Question: I need a heatmap matrix like this,

Now I tried using D3.js, I am able to make matrix and also made it zoomable too, but now I am stuck at adding Notes to rectangles as SVG doesn't supports it.
Am I on right track or can I use Div and jQuery instead to develop this heatmap, I visited hundreds of plugins but non satisfies my needs.
Proper matrix - <URL>
Trying adding Notes with one rectangle - <URL>
Can I use any other plugin or simple HTML ?
'''
var width = 600,
height = 600;
var margin = {top: -5, right: -5, bottom: -5, left: -5};
var zoom = d3.behavior.zoom()
.scaleExtent([1, 15])
.on("zoom", zoomed);
var svgContainer = d3.select("body").append("svg")
.attr("width", width)
.attr("height", height)
.style("background-color", "black")
.append("g")
.attr("transform", "translate(" + margin.left + "," + margin.right + ")")
.call(zoom);
var zoomed = function () {
svgContainer.attr("transform", "translate("+ d3.event.translate + ")scale(" + d3.event.scale + ")");
};
var zoom = d3.behavior.zoom()
.scaleExtent([1, 8])
.on("zoom", zoomed)
.size([width, height]);
svgContainer.call(zoom);
var rectangle1 = svgContainer.append("rect")
.attr("x", 0)
.attr("y", 0)
.attr("width", 100)
.attr("height", 100)
.attr("fill", "red")
.append("text")
.text("Hahaha");
'''
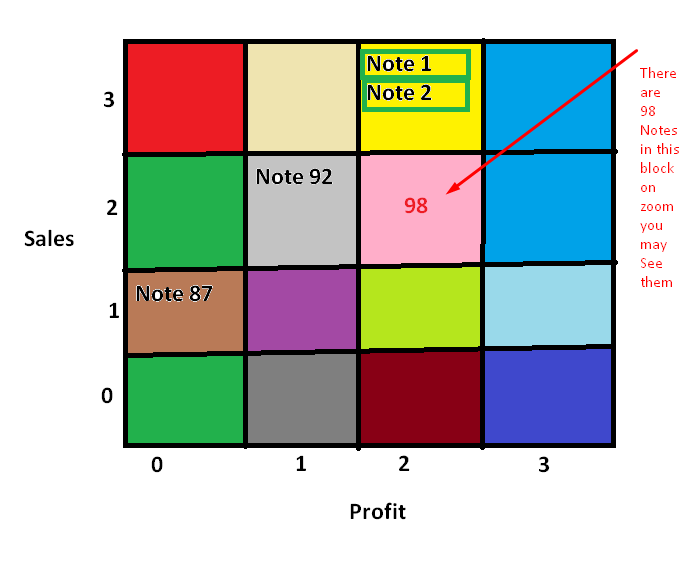
Answer: You need to configure the 'text' node properly:
'''
svgContainer.append("text")
.attr("x", 10)
.attr("y", 20)
.attr("fill", "blue")
.text("Hahaha");
'''
Otherwise, it might be outside of the visible are (y=0 is a common mistake; the Y coordinate moves the baseline of the text, not the top-right corner). Also without a color, the text will inherit one from the parent.
Demo: <URL>